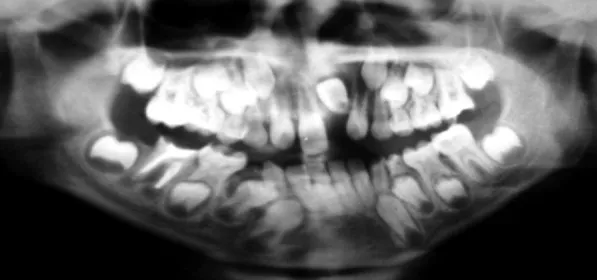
Preoperative OPG radiograph.
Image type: radiology (x_ray)